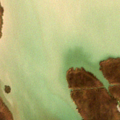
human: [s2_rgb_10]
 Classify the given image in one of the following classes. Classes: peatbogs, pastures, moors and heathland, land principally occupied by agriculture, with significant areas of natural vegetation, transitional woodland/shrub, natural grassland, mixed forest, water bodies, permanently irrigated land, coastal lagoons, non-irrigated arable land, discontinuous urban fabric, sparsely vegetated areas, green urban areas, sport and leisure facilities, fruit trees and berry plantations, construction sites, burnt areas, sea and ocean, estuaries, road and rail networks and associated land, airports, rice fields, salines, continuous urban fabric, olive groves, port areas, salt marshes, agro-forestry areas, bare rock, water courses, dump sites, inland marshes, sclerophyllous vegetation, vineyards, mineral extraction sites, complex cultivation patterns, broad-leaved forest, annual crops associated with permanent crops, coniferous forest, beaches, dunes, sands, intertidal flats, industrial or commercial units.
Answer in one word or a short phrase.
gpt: inland marshes, water bodies